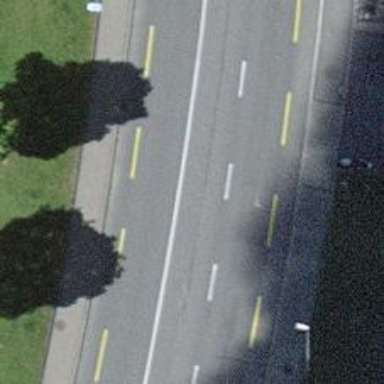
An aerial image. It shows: Primary highway with designated cycle lane.